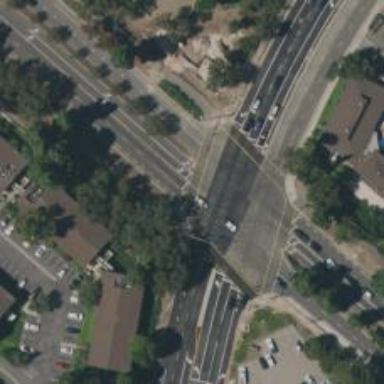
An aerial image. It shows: Marked road crossing.